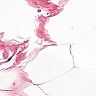
Metastatic tissue present: no